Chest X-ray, PA view. Patient: 57 years old, sex F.
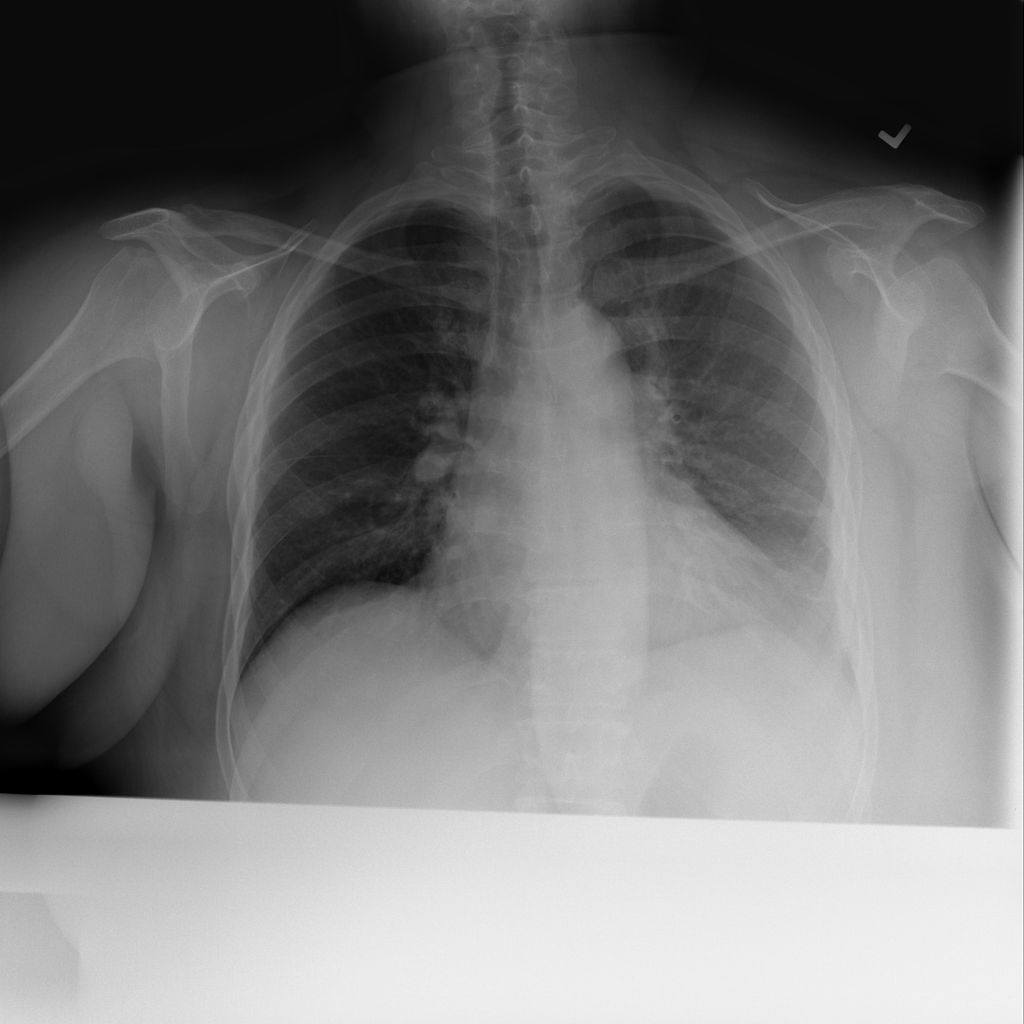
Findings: Atelectasis